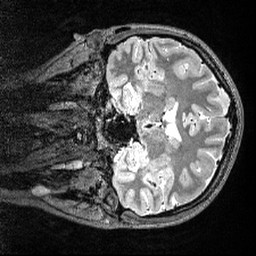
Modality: T2w
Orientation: coronal
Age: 25
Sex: female